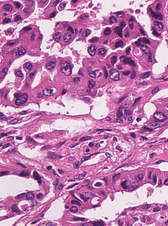
Tumor epithelial tissue: yes
Tumor-associated stroma tissue: yes
Normal tissue: no